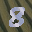
Label: 8